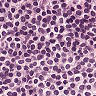
Metastatic tissue present: no